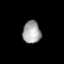
Tissue: lung
Cell type: Myeloid cells
Senescence score: 0.5835
Nuclear area (px): 393
Mean DAPI intensity: 165.522